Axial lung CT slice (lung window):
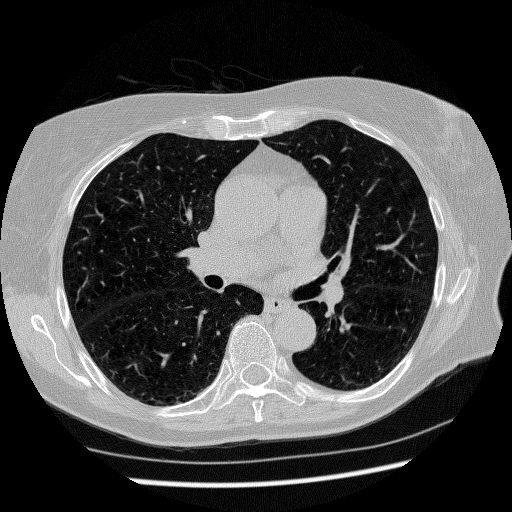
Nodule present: no